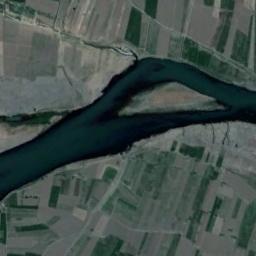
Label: river